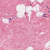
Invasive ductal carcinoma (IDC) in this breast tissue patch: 0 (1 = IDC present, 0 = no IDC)